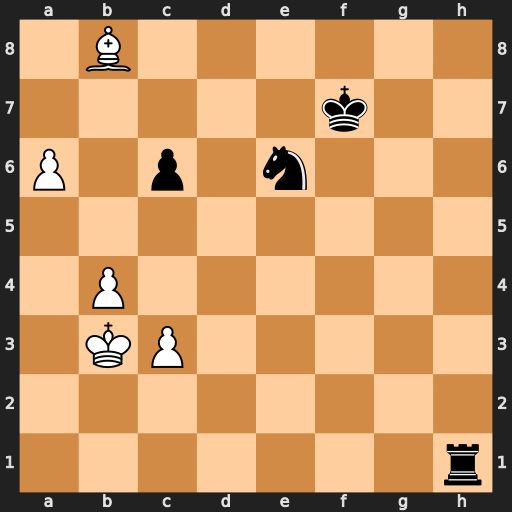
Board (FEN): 1B6/5k2/P1p1n3/8/1P6/1KP5/8/7r
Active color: w
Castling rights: -
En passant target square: -
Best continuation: Ka2 Nc5 a7 Nb3 Kxb3